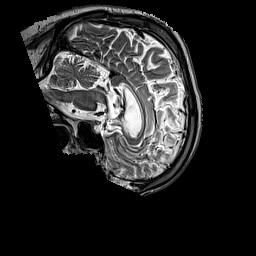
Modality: T2w
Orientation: sagittal
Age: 52
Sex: male
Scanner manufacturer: siemens
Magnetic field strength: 3 T
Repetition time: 3.2 s
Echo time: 0.212 s